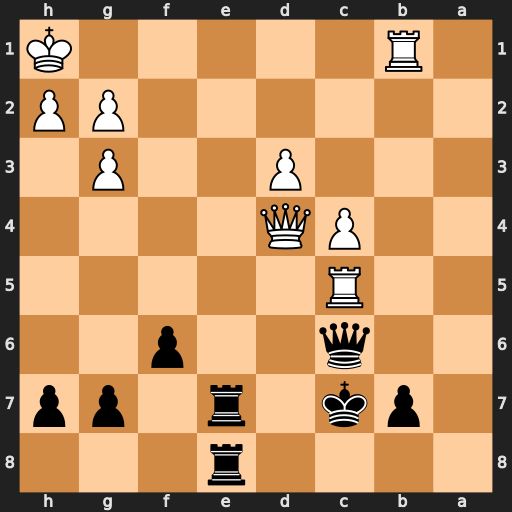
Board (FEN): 4r3/1pk1r1pp/2q2p2/2R5/2PQ4/3P2P1/6PP/1R5K
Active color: b
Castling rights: -
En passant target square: -
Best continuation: Re1+ Rxe1 Rxe1+ Qg1 Rxg1+ Kxg1 Qxc5+